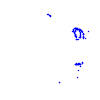
Particle: pion